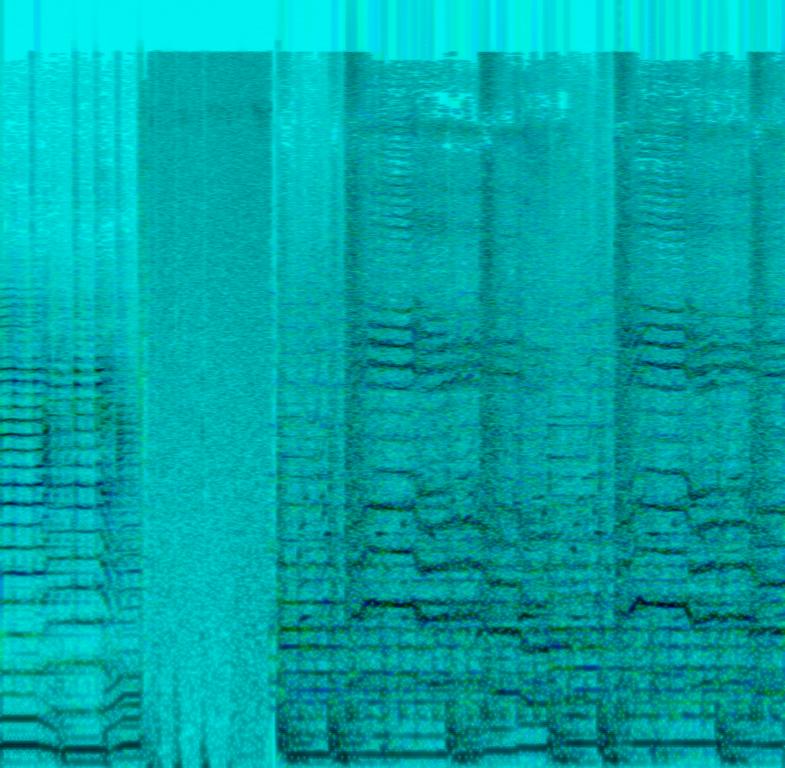
This clip is three tracks playing consecutively. The first one is an electric guitar lead harmony with a groovy bass line, followed by white noise and then a female vocalisation to a vivacious melody with a keyboard harmony, slick drumming, funky bass lines and male backup. The three songs are unrelated and unsynced.